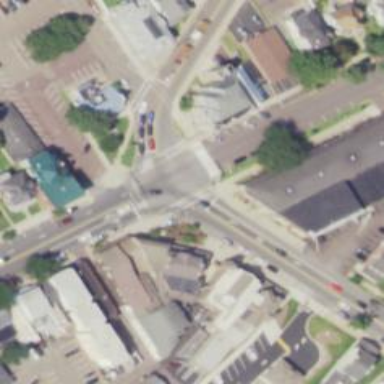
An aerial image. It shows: Marked road crossing.